Interaction volume radius: 10 \u00c5
Interaction volume height: 25 \u00c5
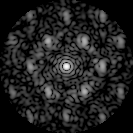
Disorder parameter: 0.5797